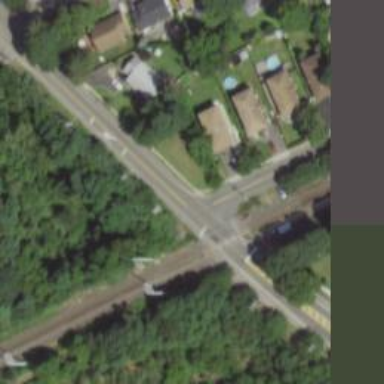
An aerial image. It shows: Level crossing along the railway.